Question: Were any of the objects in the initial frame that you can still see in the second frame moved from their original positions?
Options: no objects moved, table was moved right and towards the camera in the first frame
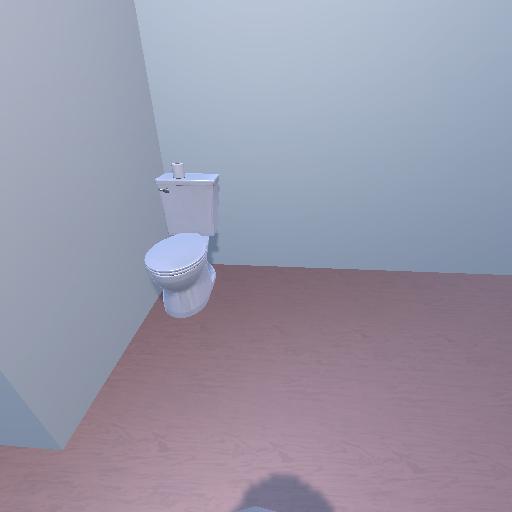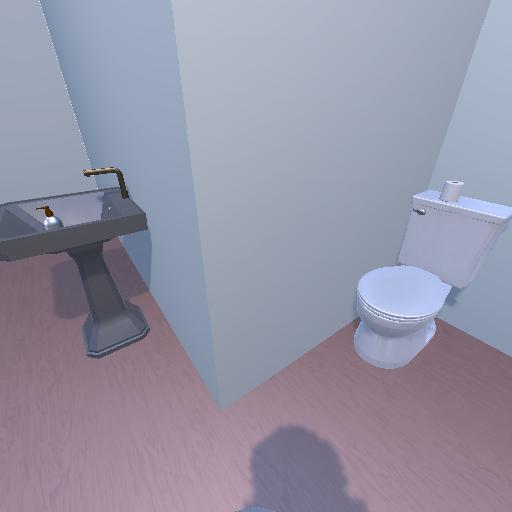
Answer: no objects moved